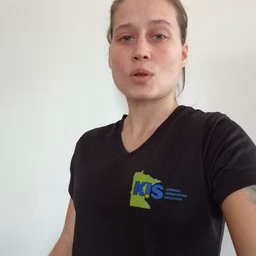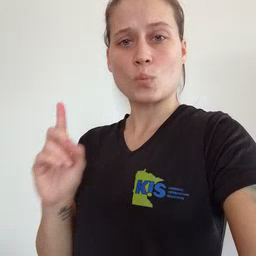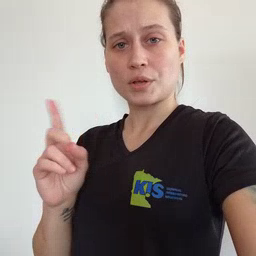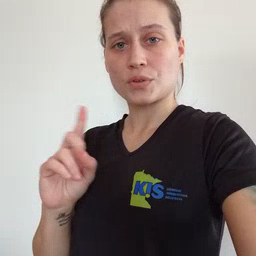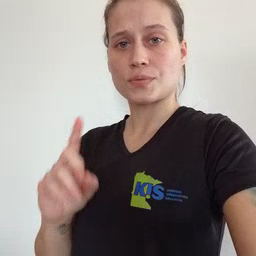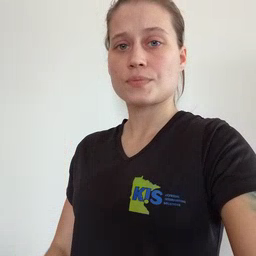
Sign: where